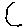
Label: moon